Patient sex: M
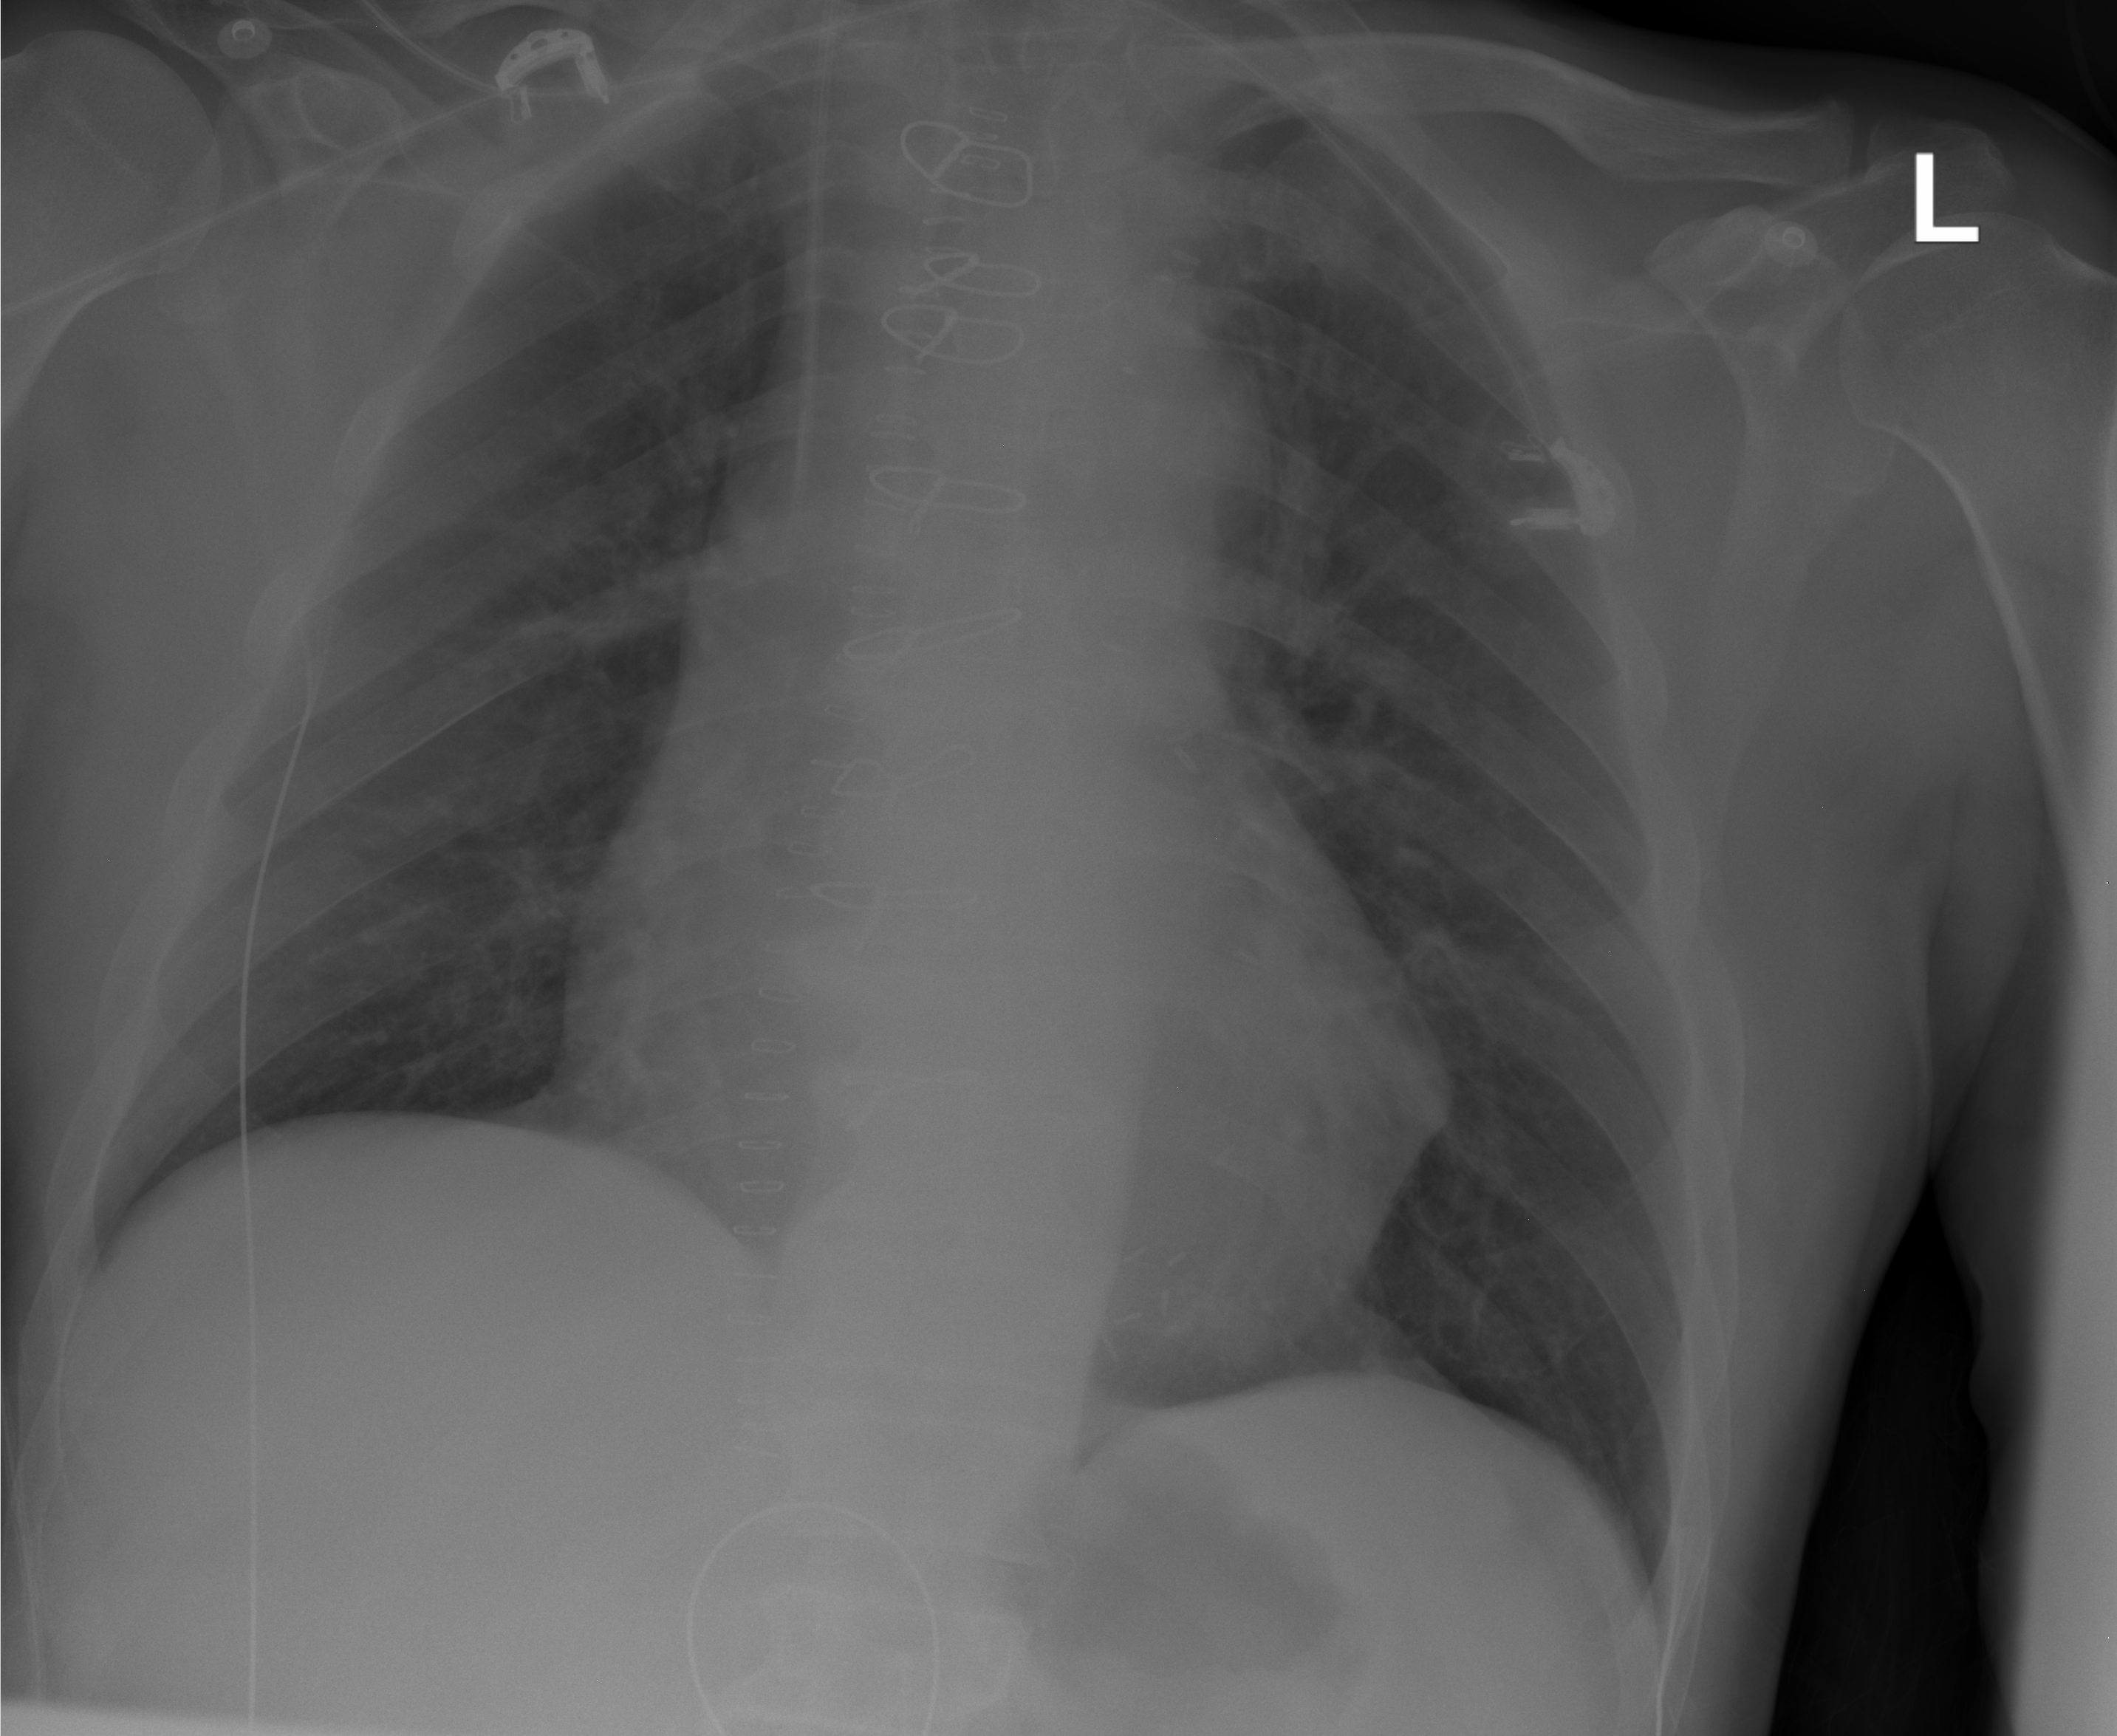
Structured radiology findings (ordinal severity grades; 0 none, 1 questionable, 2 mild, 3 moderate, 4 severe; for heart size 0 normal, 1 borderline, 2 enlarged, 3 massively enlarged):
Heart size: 2
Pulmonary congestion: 2
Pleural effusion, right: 0
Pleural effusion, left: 0
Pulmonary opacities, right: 2
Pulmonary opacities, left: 2
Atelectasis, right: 2
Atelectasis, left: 2